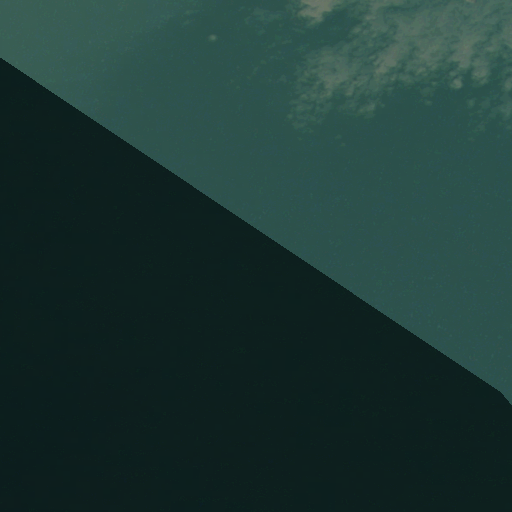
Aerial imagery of depression(s) in Arizona named Gregg Basin containing only open water